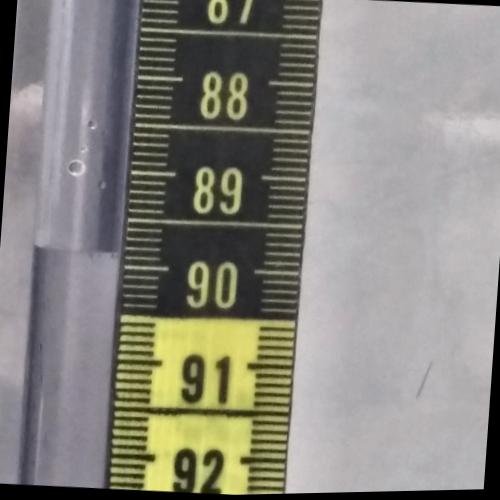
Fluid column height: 89.9 cm